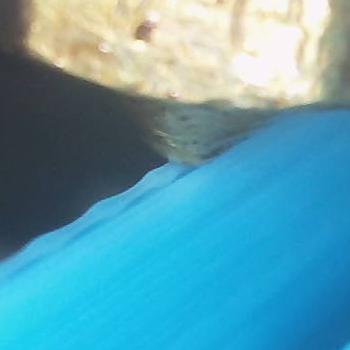
Flow rate: 52%